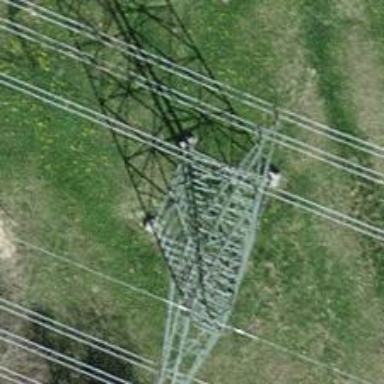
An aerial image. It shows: Power line is depicted.